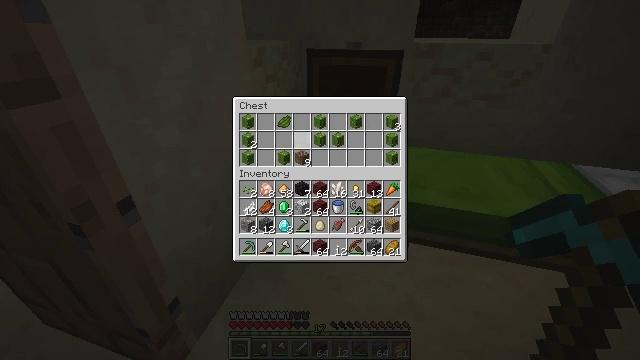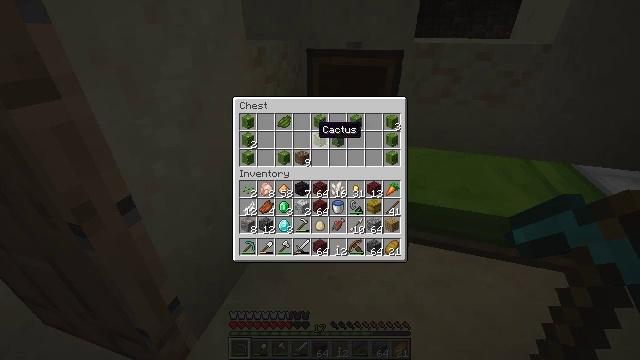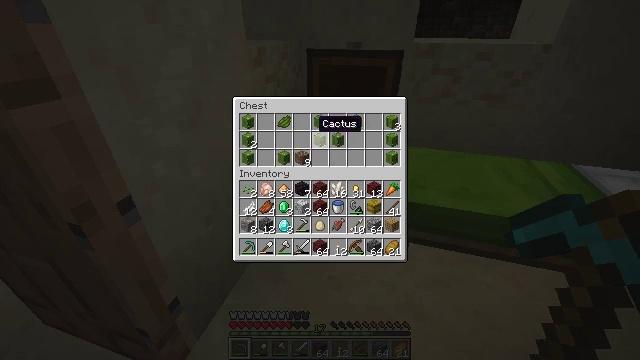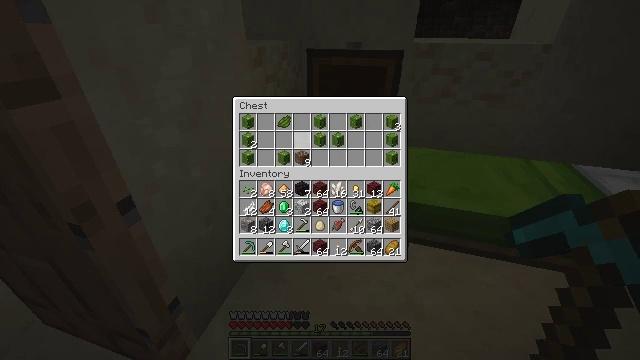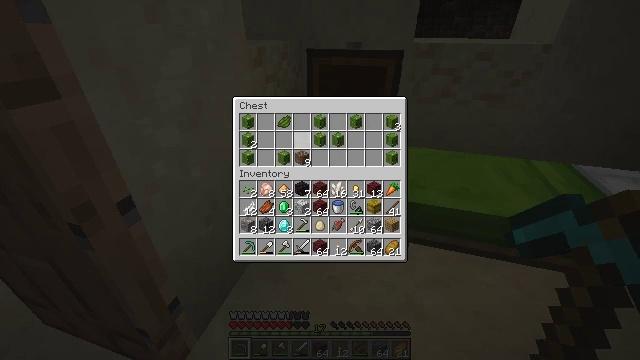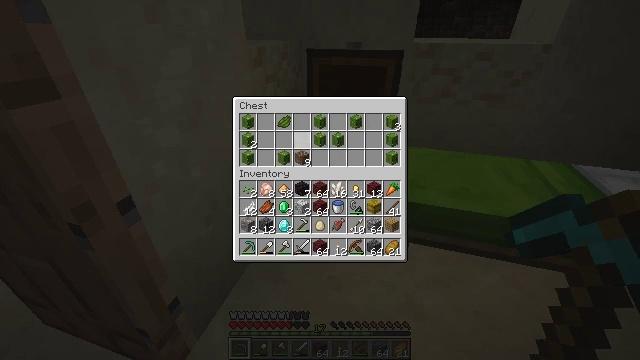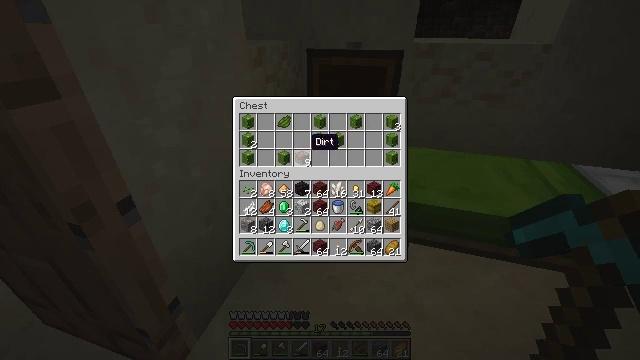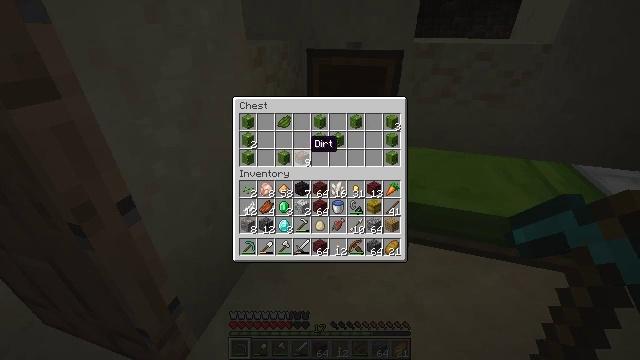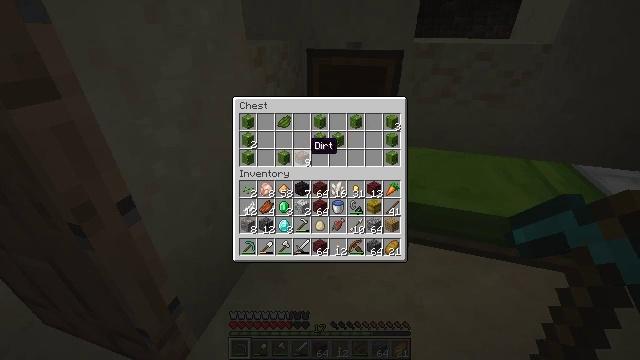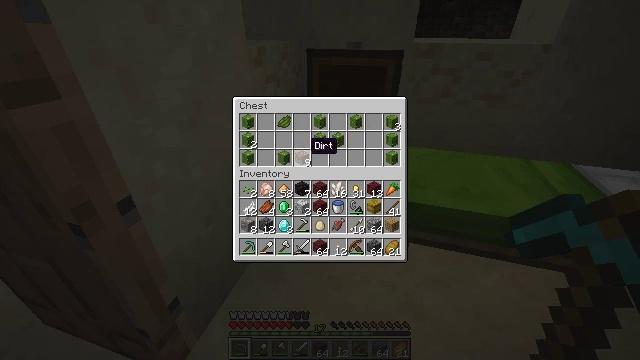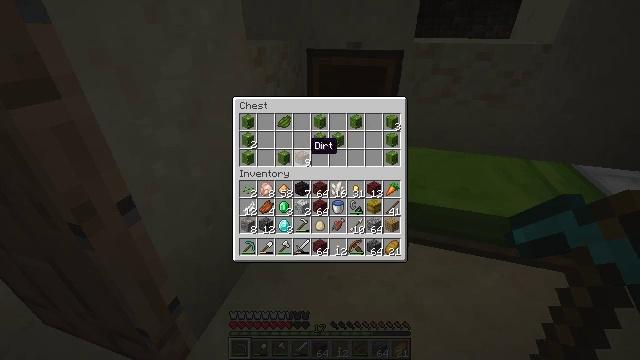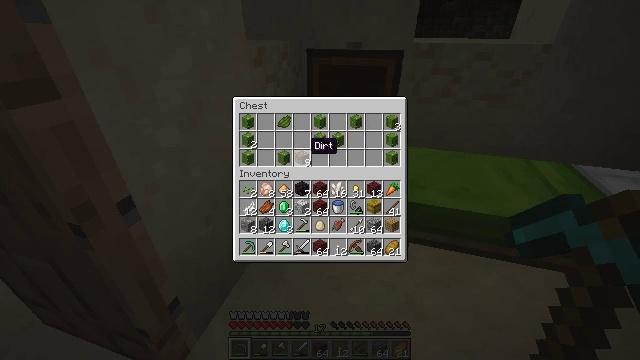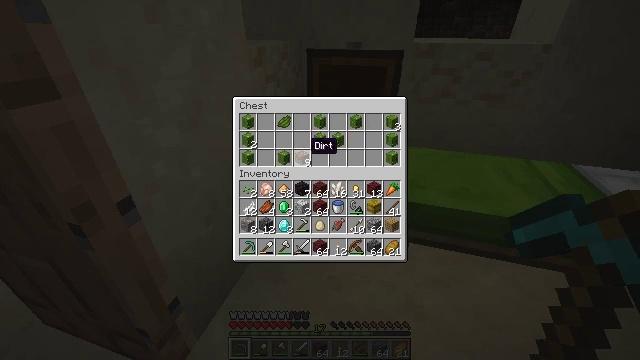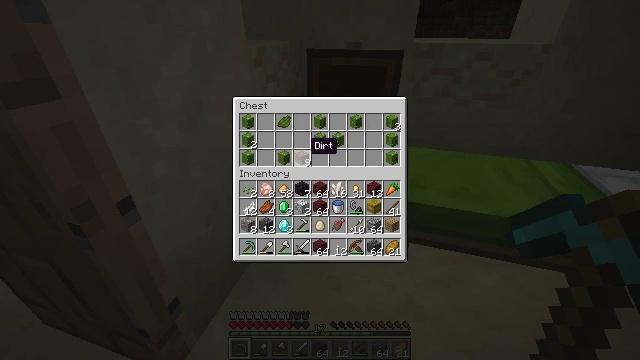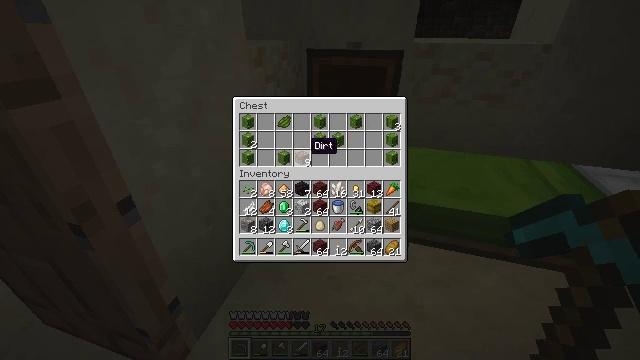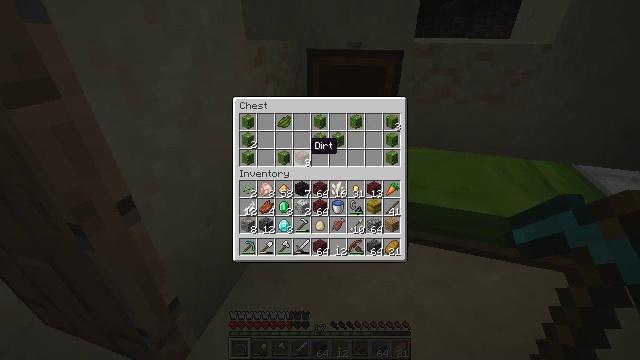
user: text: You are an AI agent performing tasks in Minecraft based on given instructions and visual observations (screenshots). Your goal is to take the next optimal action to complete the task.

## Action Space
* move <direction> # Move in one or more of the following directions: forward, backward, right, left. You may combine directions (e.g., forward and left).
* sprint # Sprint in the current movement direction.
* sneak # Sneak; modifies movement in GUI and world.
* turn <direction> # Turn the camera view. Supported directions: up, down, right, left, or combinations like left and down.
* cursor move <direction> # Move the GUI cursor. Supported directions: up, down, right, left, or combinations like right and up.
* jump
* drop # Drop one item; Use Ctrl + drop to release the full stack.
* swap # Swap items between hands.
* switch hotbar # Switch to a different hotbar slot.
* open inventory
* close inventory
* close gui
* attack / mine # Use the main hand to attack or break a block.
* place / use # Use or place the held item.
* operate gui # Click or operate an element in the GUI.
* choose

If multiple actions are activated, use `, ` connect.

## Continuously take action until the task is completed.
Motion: motion action
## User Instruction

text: Break the white glazed terracotta for reuse.
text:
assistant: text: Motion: cursor move up
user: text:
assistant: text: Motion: no_op
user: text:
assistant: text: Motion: no_op
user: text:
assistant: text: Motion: no_op
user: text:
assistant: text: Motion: cursor move down
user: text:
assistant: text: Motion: cursor move down
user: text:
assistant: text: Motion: no_op
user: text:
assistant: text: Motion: no_op
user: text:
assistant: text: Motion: no_op
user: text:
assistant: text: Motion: no_op
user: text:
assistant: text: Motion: no_op
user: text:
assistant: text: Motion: no_op
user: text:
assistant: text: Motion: no_op
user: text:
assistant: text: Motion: no_op
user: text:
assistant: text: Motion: no_op
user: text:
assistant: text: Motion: no_op
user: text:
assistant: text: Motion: no_op
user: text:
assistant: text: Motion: turn left, close gui
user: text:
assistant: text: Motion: turn left
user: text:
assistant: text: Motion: turn left
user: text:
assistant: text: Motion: turn left and up
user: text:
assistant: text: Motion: turn left and up
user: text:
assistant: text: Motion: turn left
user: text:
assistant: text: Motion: turn left
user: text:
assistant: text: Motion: no_op
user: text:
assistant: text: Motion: no_op
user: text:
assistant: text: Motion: no_op
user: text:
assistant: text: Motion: turn right
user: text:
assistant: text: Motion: turn right and down
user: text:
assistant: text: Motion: turn right and down, use / place